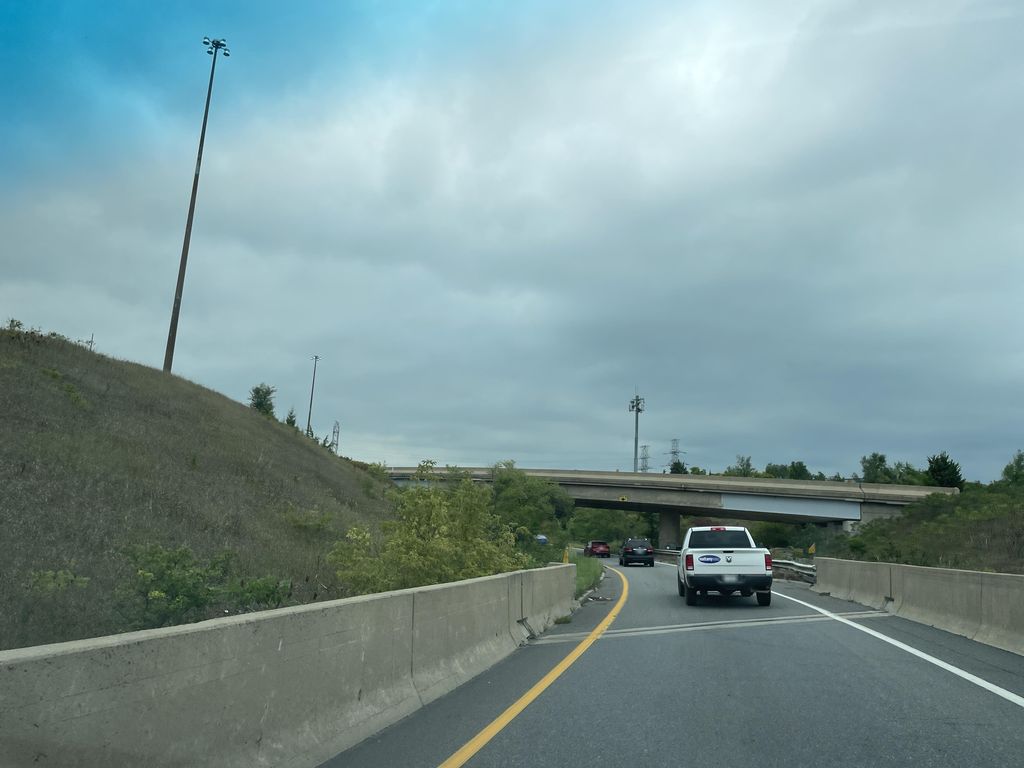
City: hamilton